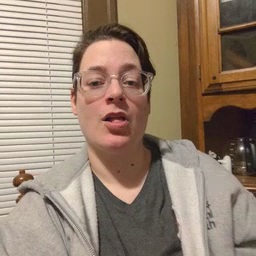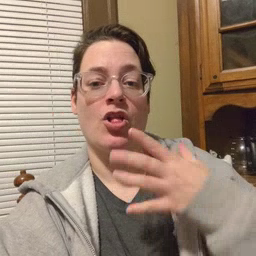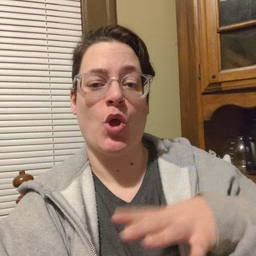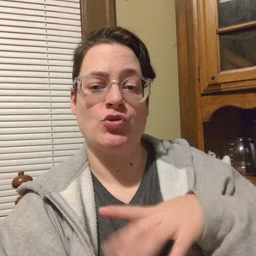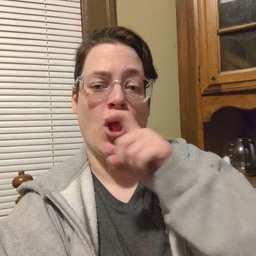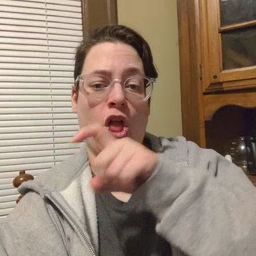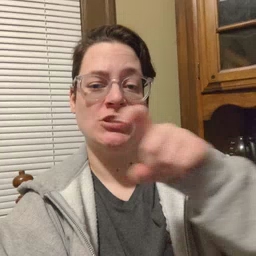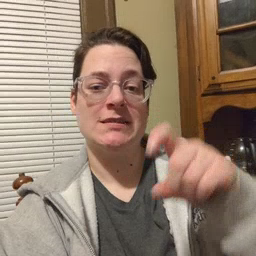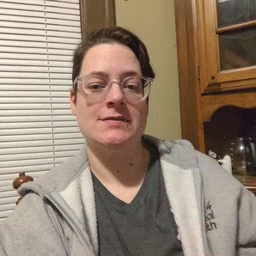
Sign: closet